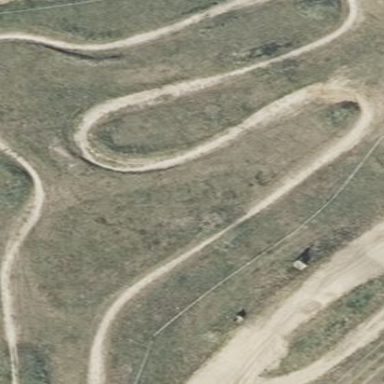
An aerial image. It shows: Motocross pitch for leisure land.